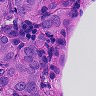
Metastatic tissue present: yes